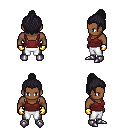
a pixel art fantasy rpg character, male body template, human, dark skin, maroon pirate shirt, white pants, raven short topknot hairstyle, gold gloves, metal boots, four views (front, back, left, right), 2x2 character sprite sheet, small pixel art, hard edges, no anti-aliasing